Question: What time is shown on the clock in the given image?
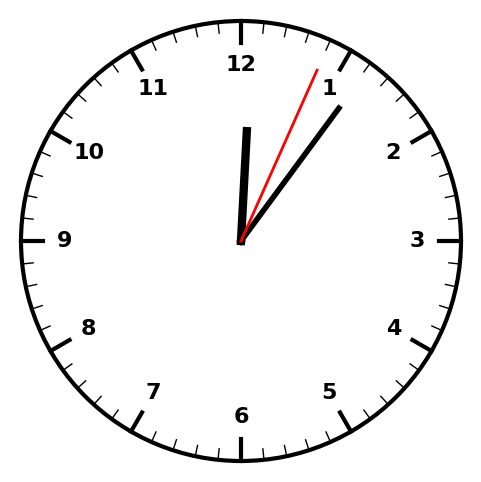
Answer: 12:06:04